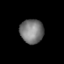
Tissue: prostate
Cell type: Fibroblasts
Senescence score: 0.8099
Nuclear area (px): 556
Mean DAPI intensity: 120.926